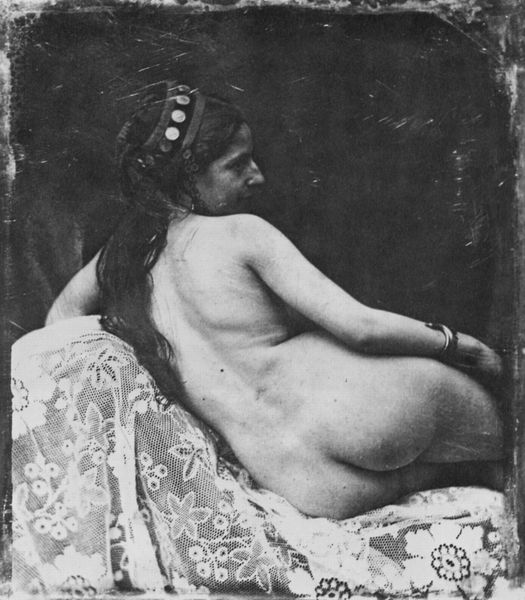
Titel: Weiblicher Rückenakt
Künstler: Französischer Photograph
Schlagwörter: akt, dunkel, haut, mann, nackt, schatten, weiß, blumen, frau, grau, haar, hut, licht, mund, nase, profil, rücken, schmuck, schwarz, stirn, blick, tuch, muster, alt, jung, arm, arme, augen, falten, gesicht, haarschmuck, lang, rahmen, spitze, hände, auge, haare, sessel, stoff, decke, haarreif, ranken, kopfbedeckung, taille, gesäß, hintern, rückenansicht, wangen, liegen, haarband, gardine, weiblich, brauen, floral, nackte, wange, foto, fotografie, photographie, fleisch, diwan, hinten, rückenakt, wirbelsäule, podex, schwarzweiss, gesciht, photo, liege, armband, armreif, chaiselongue, gewebe, drehung, kopfschmuck, netz, kratzer, münzen, maschen, phot, pailetten, spitzendecke, schwarz und weiß, po, weißer stoff